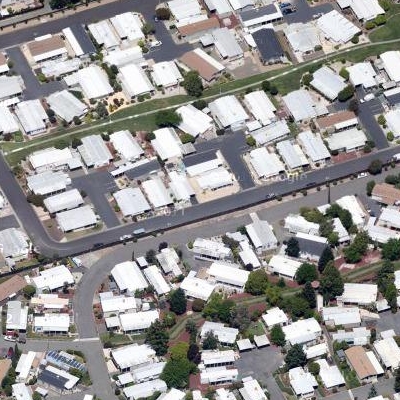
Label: Resident